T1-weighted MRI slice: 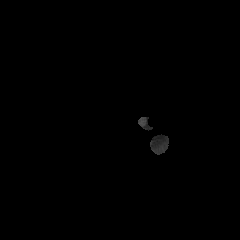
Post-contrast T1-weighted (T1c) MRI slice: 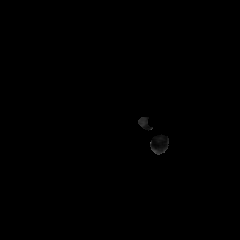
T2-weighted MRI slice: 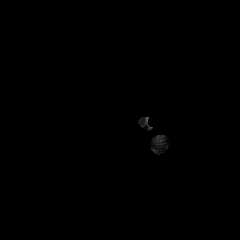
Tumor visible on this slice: no